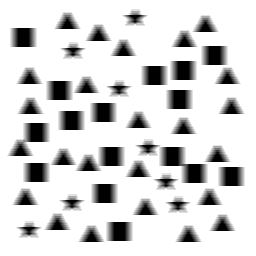
Squares: 16
Triangles: 24
Stars: 8
Total shapes: 48